Question: I would like to show the automatically generated name, caption, description and picture from a URL before posting it to Facebook in my app.
This way the user can enter a URL and see what the defaults will be. If they wish to change the title/caption/picture/description before posting the link via the Graph API then they can.
Is there a way to do this through the Graph API, or would I need to build my own simple scraper and look for relevant meta tags myself?
Cheers,
Dave
--
Edit: Thanks @CBroe for the answer. Here's a dirty example in PHP for anyone else:
example output
works in app:

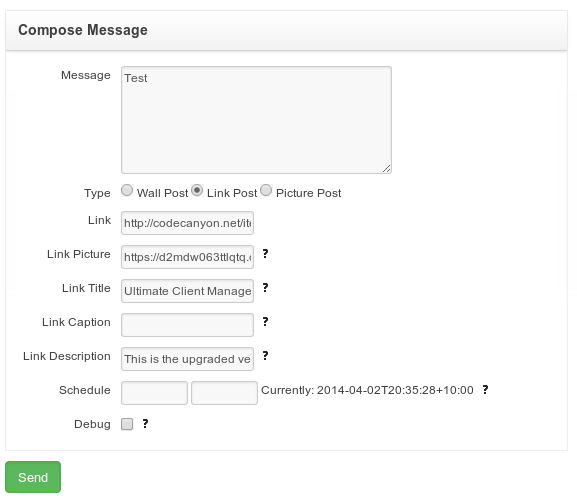
Answer: See <URL> in Facebook's Open Graph documentation.
You can make a POST call to the API to get any URL scraped, and (on success) it will return you the in JSON format.